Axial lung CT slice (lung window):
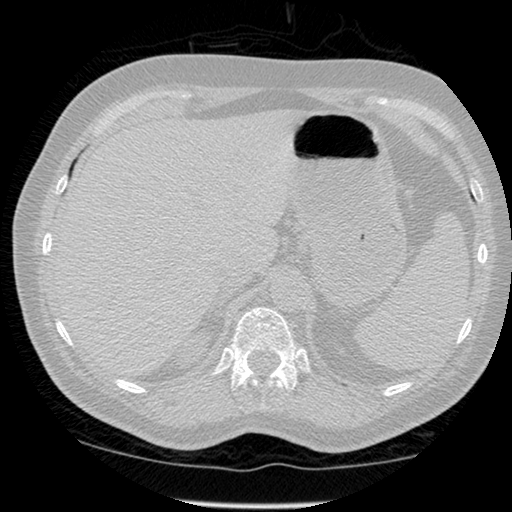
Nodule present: no